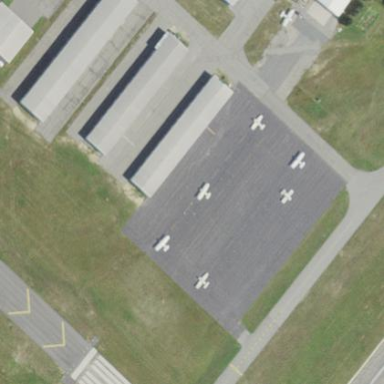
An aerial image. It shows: Hangar.